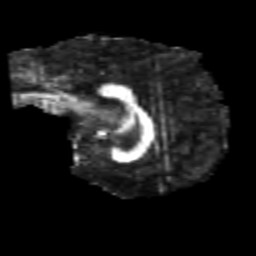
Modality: FA
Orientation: sagittal
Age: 29
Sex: male
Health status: healthy